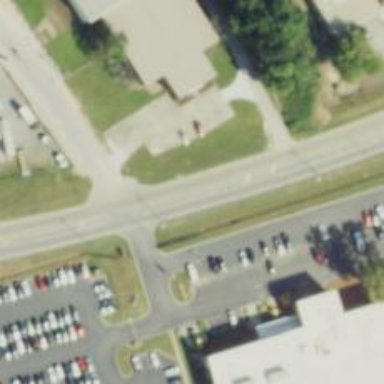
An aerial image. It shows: Secondary road with asphalt surface and sidewalk on the left side.